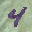
Label: 4